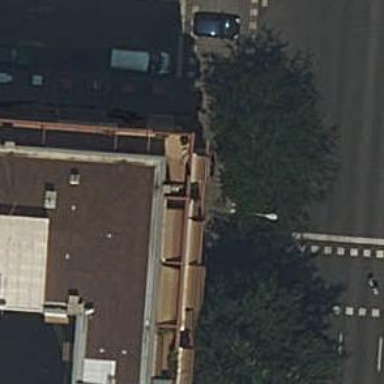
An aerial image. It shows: Cafe.